Field crop: maize
Growth stage: 2
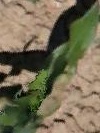
Species: maize